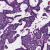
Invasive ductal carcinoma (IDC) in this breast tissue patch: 1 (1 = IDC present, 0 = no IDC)